Interaction volume radius: 5 \u00c5
Interaction volume height: 25 \u00c5
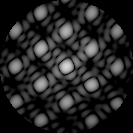
Disorder parameter: 0.1241